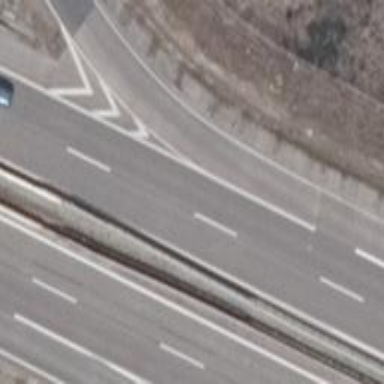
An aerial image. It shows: Motorway.